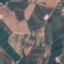
Label: PermanentCrop